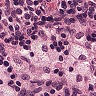
Metastatic tissue present: no